二年级 · 算术

60 元

47 元

5 元

20 元

（1）一个足球比一个布娃娃便宜多少元?

（2） 50 元钱，买布娃娃和玩具手枪，够吗?

（3）小红买一辆汽车和一把玩具手枪, 付给售货员 80 元, 应找回多少元?

(4) 你还能提出其他数学问题并解答吗?
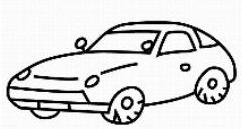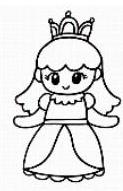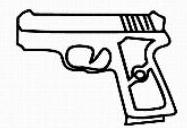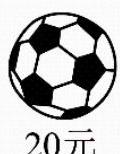
答案: (1) $47-20=27$ （元）

答: 一个足球比一个布娃娃便宜 27 元。

(2) $47+5=52$ (元) , $52>50$,

答: 不够。

(3) $80-60-5=15$ (元)

答: 应找回 15 元。

（4）一把玩具手枪和一个足球一共多少钱?

$5+20=25$ （元）